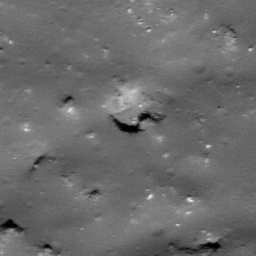
Pit: Tycho 5a
Host crater: Tycho
Host type: impact_melt
Lunar coordinates: latitude -42.62, longitude 348.633